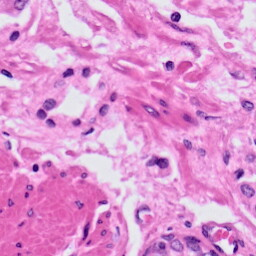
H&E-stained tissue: Prostate